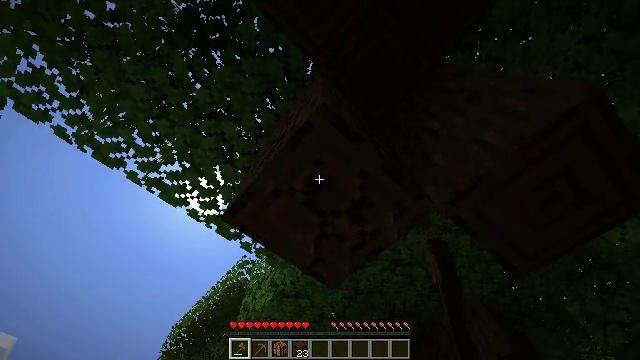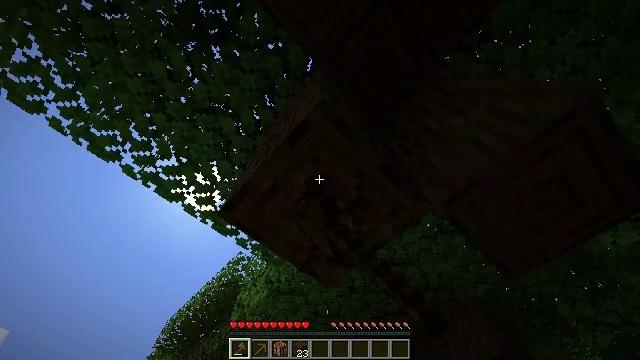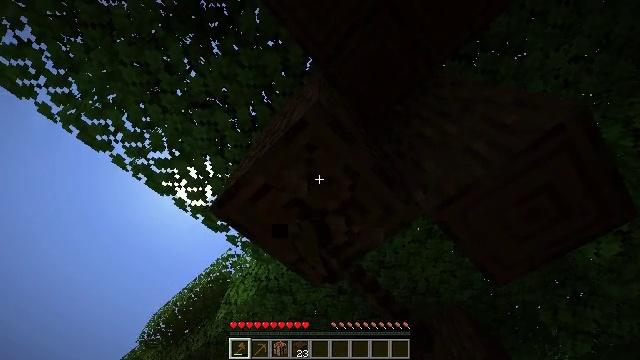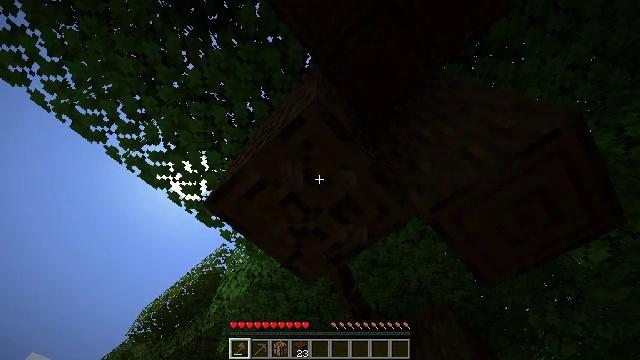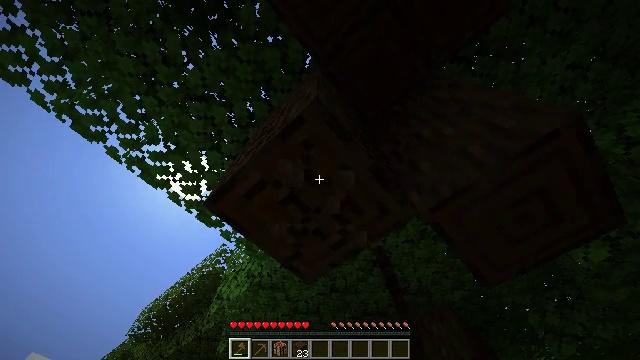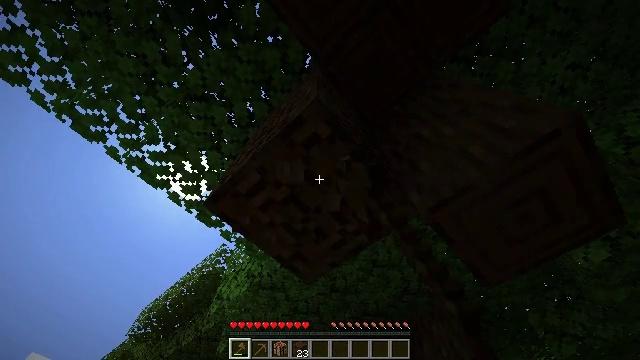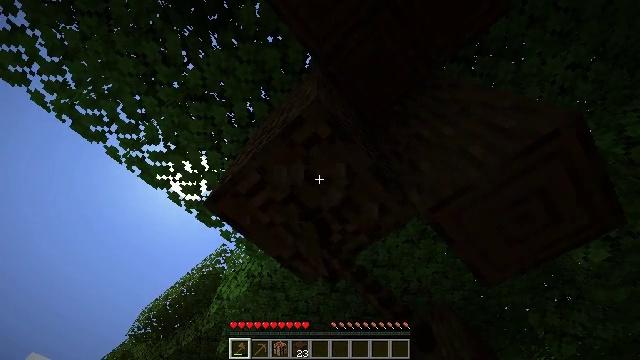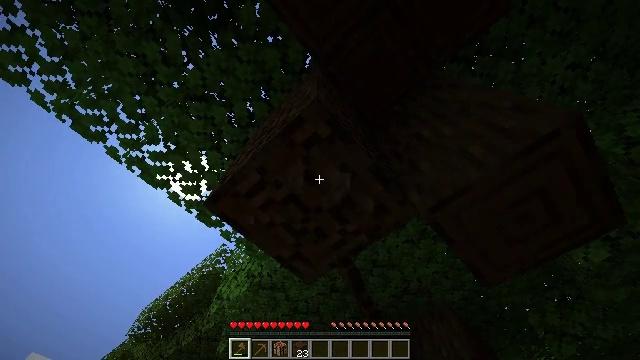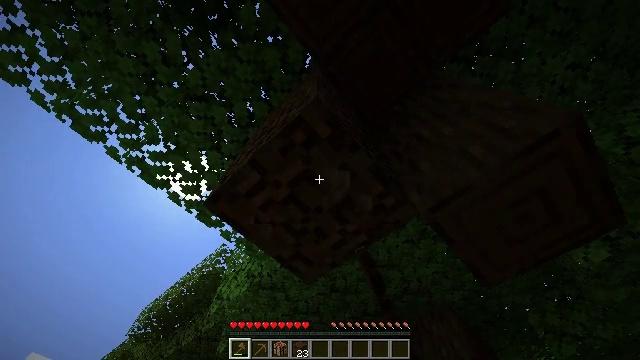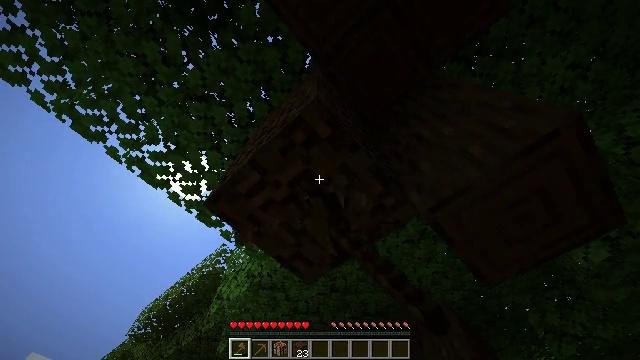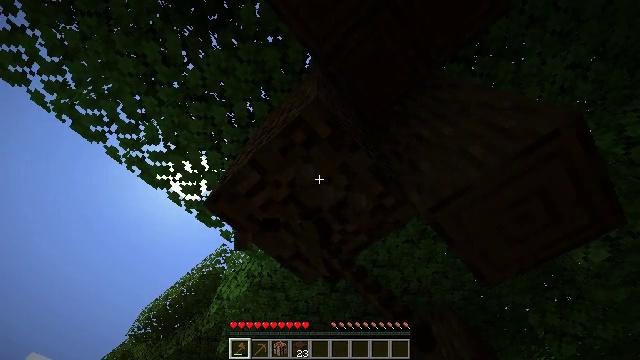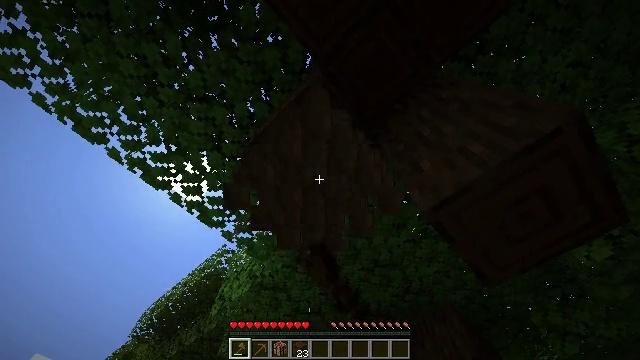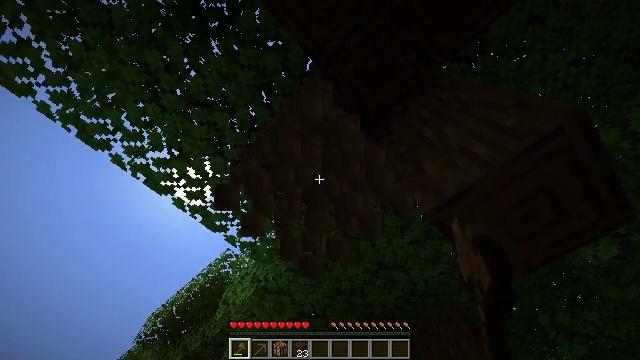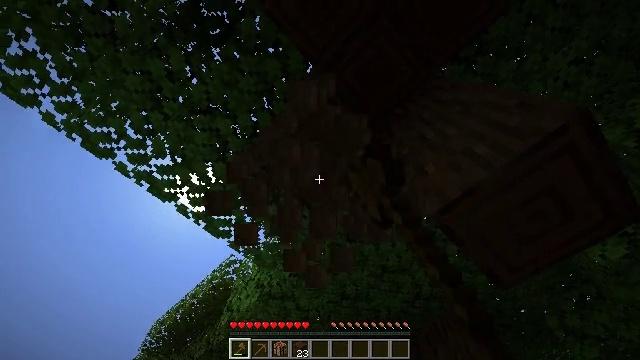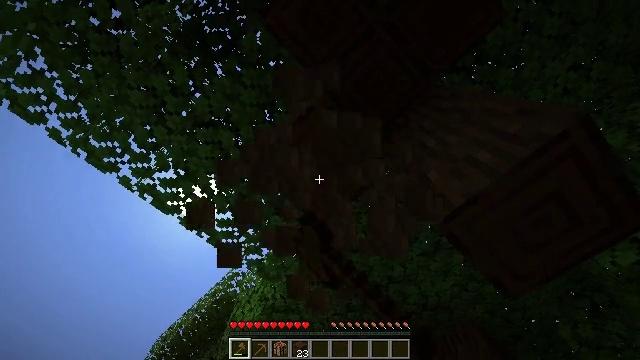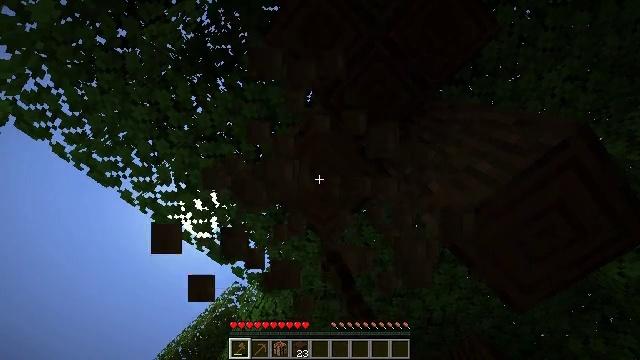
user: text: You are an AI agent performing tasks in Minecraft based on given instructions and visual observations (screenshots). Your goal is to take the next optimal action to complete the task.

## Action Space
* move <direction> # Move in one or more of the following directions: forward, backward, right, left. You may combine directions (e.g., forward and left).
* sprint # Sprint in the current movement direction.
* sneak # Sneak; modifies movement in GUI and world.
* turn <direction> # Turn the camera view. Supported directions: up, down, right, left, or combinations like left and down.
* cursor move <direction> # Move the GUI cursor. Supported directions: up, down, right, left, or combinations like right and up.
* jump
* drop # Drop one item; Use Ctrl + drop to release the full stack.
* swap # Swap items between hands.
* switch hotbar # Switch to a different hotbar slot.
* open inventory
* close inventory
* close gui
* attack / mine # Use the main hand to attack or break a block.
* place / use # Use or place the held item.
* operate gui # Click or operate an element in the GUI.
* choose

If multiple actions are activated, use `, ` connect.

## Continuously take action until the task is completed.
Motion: motion action
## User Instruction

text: Gather dark oak log for crafting.
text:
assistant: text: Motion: turn right, attack / mine
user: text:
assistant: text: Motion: turn right, attack / mine
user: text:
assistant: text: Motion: turn right, attack / mine
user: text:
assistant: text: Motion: attack / mine
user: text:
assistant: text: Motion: attack / mine
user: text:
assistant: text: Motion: attack / mine
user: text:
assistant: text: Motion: attack / mine
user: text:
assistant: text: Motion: attack / mine
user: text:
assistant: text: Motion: attack / mine
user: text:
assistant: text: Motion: attack / mine
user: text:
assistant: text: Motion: attack / mine
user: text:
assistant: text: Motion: turn left, attack / mine
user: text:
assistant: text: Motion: turn left, attack / mine
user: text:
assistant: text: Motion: turn left and up, attack / mine
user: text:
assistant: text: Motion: turn up, attack / mine
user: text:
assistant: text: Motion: attack / mine
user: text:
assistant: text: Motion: attack / mine
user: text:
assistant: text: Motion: attack / mine
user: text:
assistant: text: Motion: attack / mine
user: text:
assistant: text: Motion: attack / mine
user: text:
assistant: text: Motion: attack / mine
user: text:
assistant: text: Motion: attack / mine
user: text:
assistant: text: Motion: attack / mine
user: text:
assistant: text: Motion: attack / mine
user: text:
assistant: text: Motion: attack / mine
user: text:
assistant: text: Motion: attack / mine
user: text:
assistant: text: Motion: attack / mine
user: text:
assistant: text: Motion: attack / mine
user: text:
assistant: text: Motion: attack / mine
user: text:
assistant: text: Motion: attack / mine